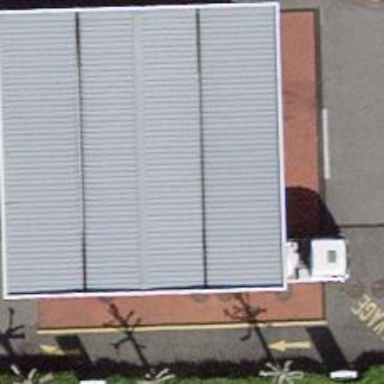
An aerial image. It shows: Fuel station.